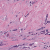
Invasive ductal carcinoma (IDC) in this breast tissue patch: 1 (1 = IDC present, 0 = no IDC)